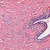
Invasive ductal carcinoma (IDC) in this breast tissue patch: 0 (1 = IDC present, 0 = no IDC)